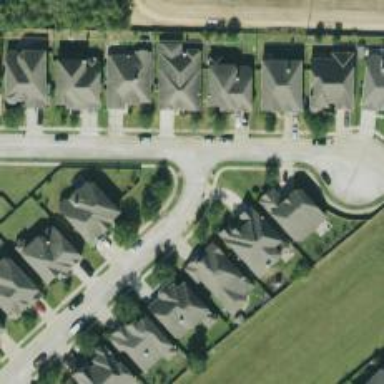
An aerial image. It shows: Residential road with separate sidewalk.